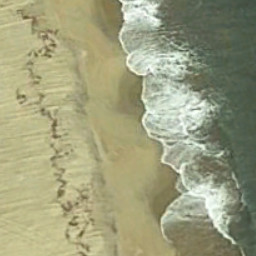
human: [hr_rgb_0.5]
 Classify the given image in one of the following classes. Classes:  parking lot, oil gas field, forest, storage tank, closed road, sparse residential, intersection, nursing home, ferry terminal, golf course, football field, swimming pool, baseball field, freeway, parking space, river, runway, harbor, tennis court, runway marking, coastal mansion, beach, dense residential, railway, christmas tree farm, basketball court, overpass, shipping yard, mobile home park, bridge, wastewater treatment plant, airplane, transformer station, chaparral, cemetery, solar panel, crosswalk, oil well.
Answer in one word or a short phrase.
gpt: beach